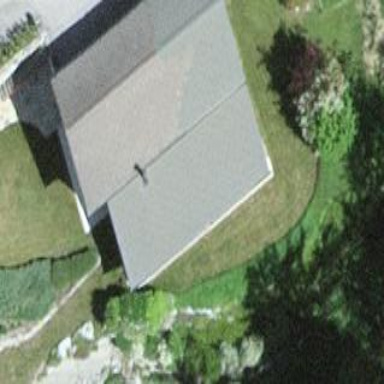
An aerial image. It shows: Simple house.